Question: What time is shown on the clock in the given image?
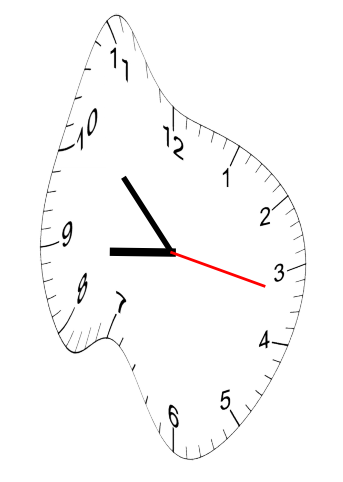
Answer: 08:52:17